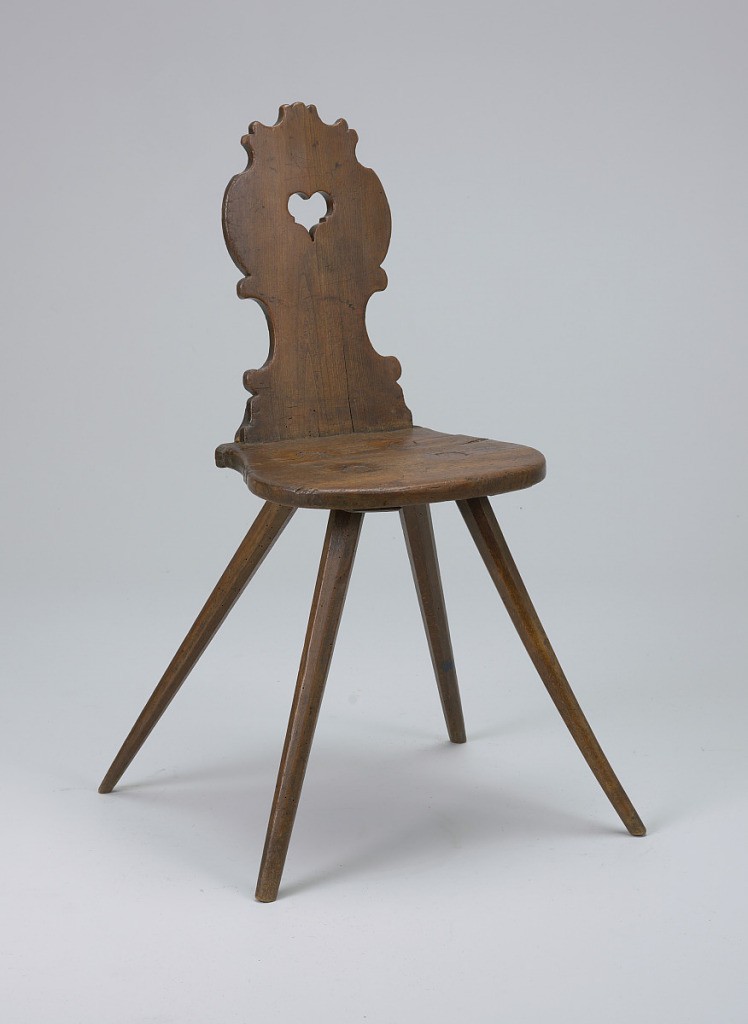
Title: Side chair
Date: late 17th–early 18th century
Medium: Fruitwood
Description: This chair consists of two pieces of hard wood (seat and back) jointed at the back of the seat.  The back tapers slightly and is characterized by leaf-like carvings.  A small heart is cut out of the upper, central area of the seat back.  The chair's seat is a simple slab of wood.  The chair has four legs, each flaring outwards and tapering as they meet the floor.